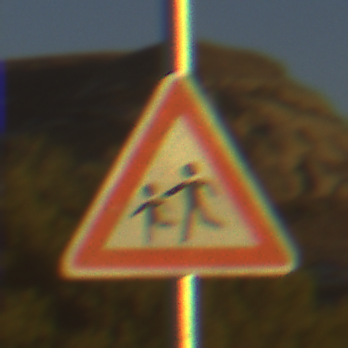
Verkehrszeichen: KinderRechts
Umgebung: Outdoor, Nature
Tageszeit: SunriseSunset
Wetter: Clear
Licht: Natural
Jahreszeit: NotSpecified
Kontrast: HighContrast